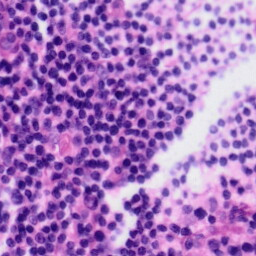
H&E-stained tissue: Tonsil